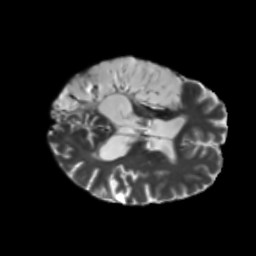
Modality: T2w
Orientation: axial
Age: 51
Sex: male
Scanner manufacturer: siemens
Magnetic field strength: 3 T
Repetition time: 5.47 s
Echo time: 0.0854 s